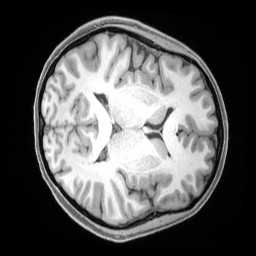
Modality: T1w
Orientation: axial
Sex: female
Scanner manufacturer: siemens
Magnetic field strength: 3 T
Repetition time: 2.4 s
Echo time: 0.00222 s